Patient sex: F
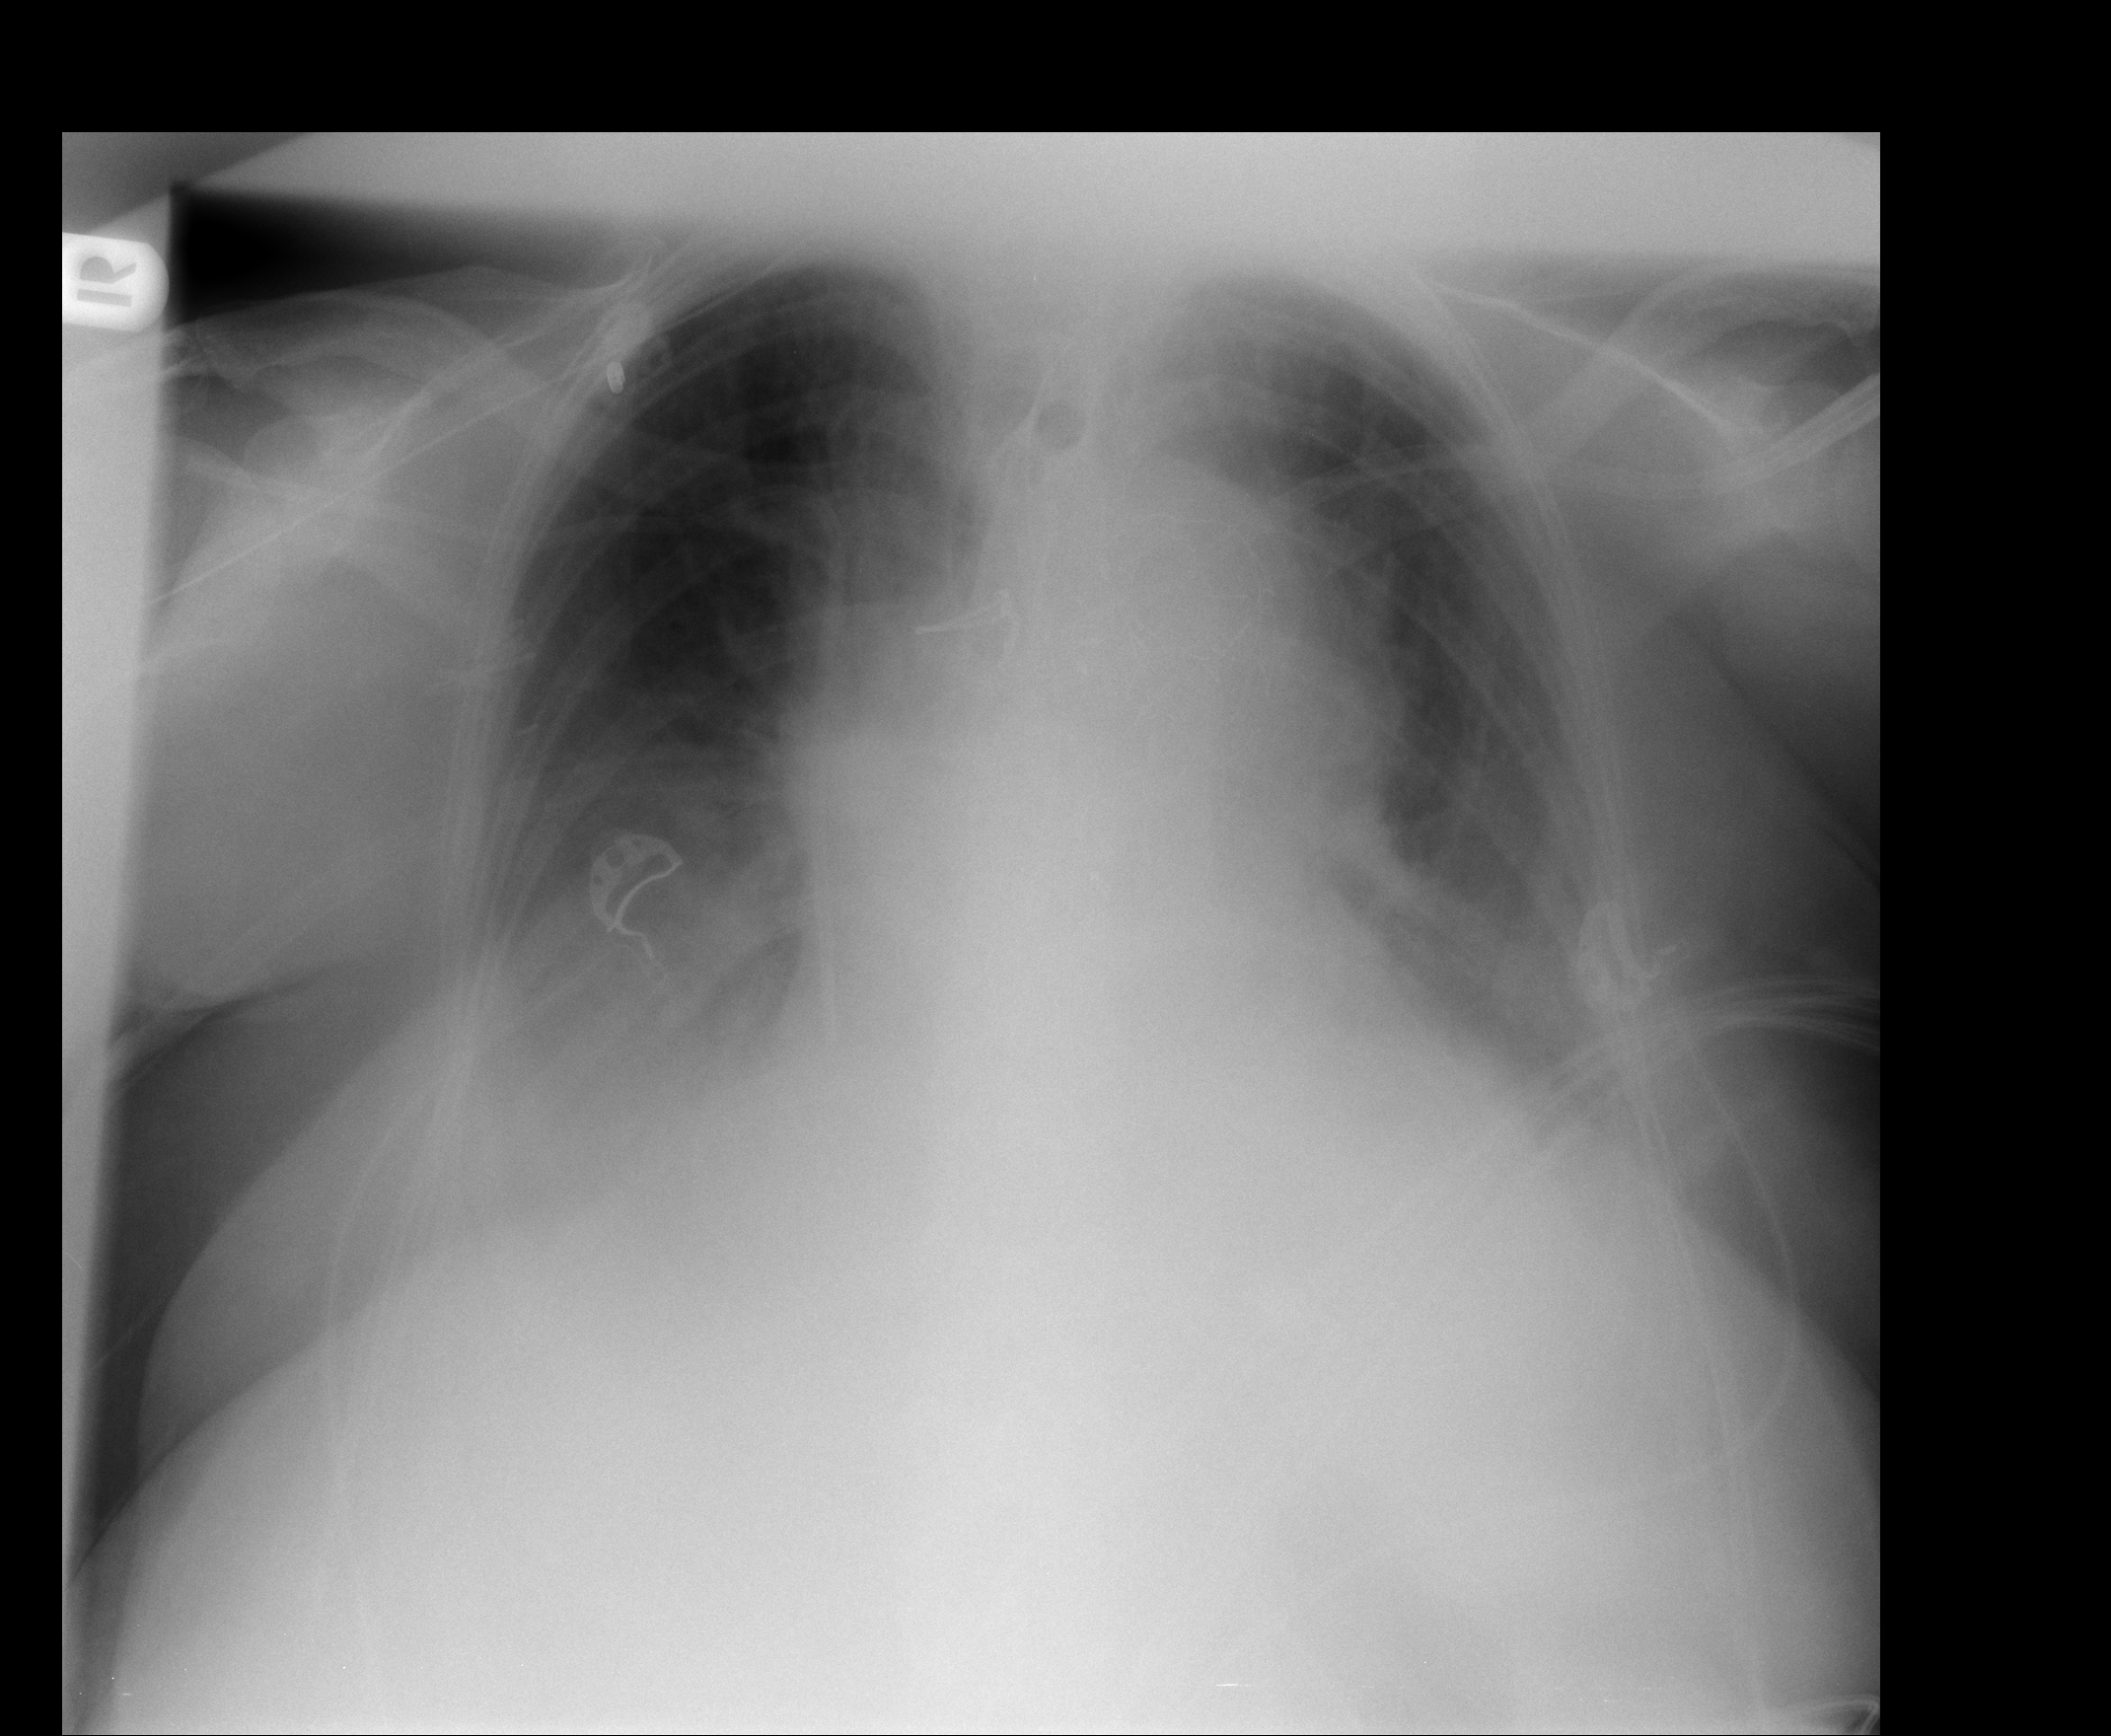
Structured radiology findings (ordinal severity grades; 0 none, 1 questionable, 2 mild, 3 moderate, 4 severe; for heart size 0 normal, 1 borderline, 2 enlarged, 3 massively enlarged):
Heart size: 2
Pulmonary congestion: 2
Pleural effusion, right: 2
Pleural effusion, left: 2
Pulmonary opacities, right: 0
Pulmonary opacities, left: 0
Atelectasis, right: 2
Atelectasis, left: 2